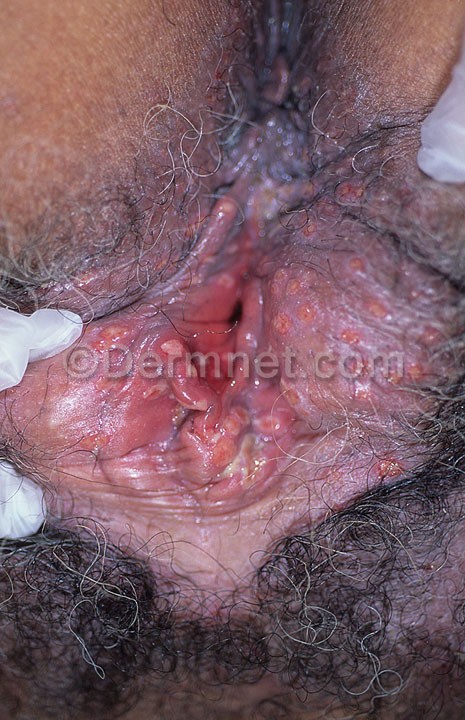
Disease: Herpes HPV and other STDs Photos